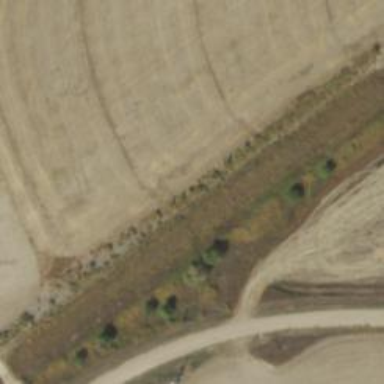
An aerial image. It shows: Abandoned railway.